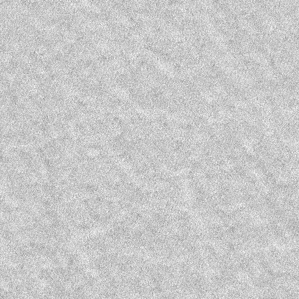
Label: frost